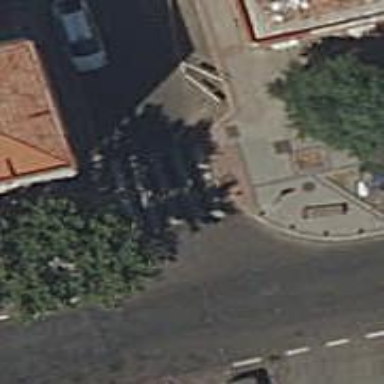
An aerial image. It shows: Bollard barrier.